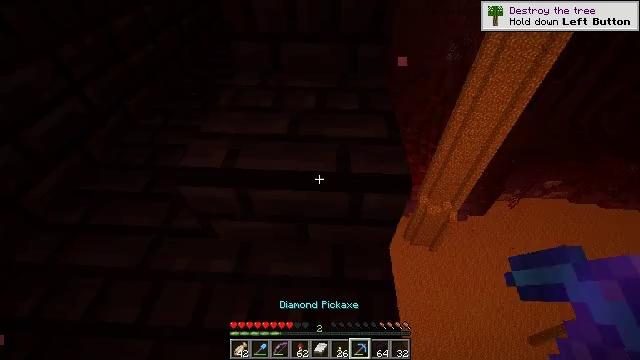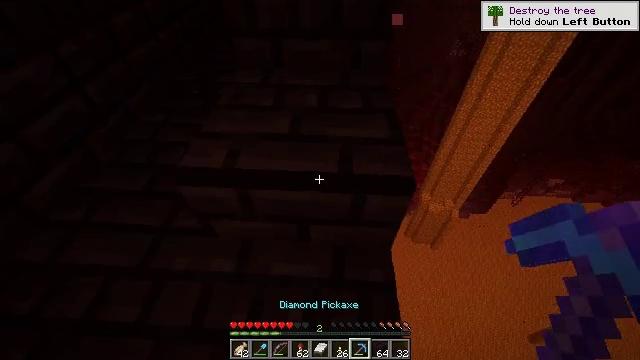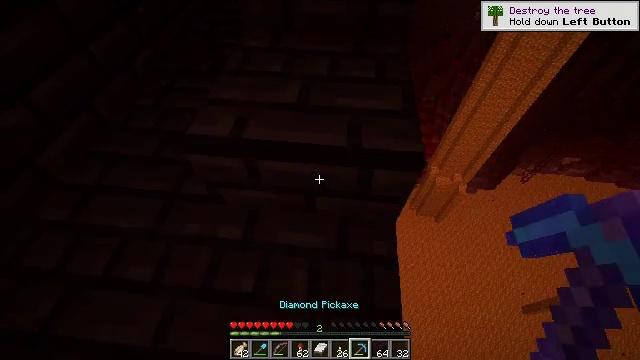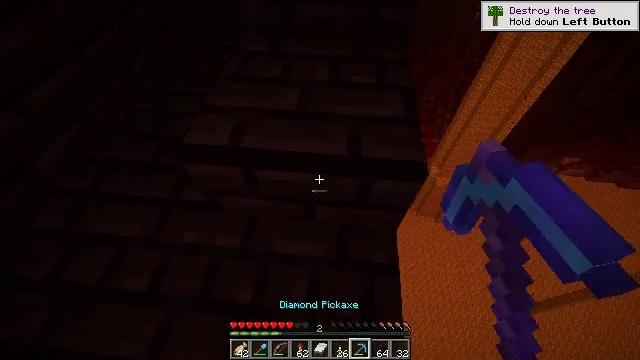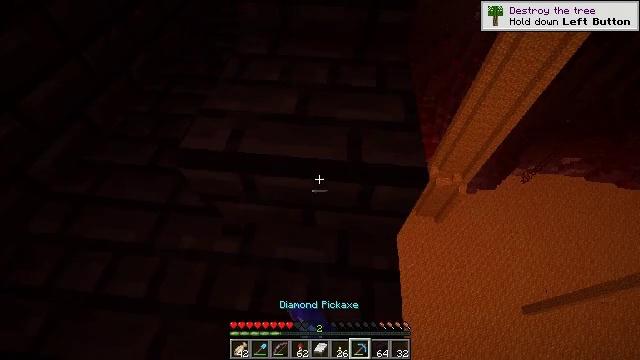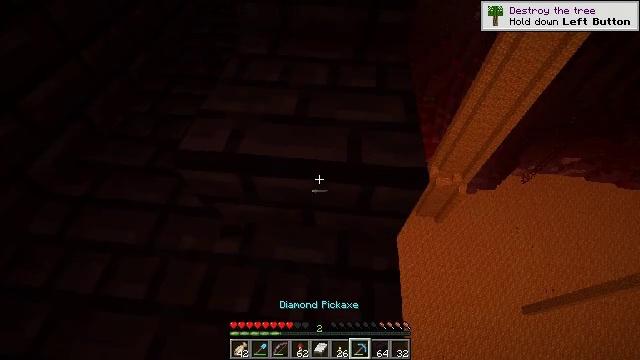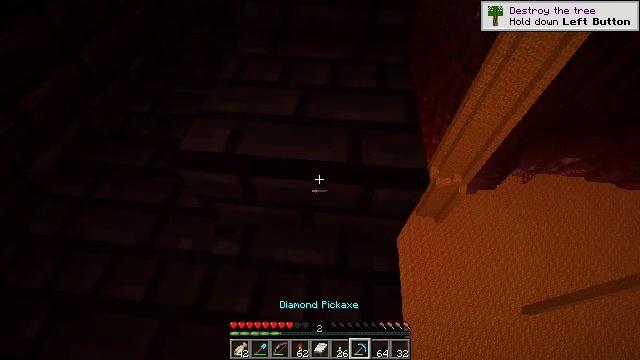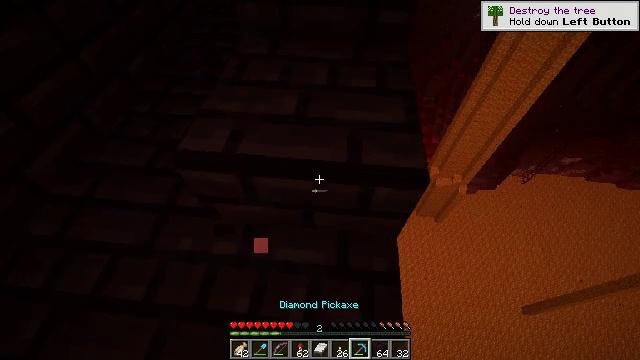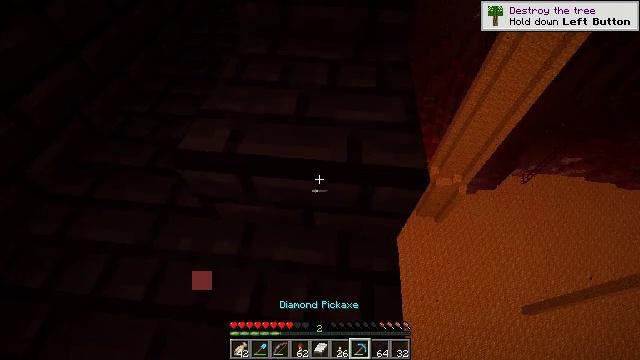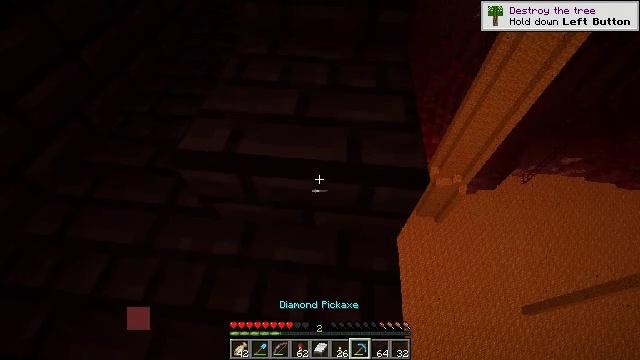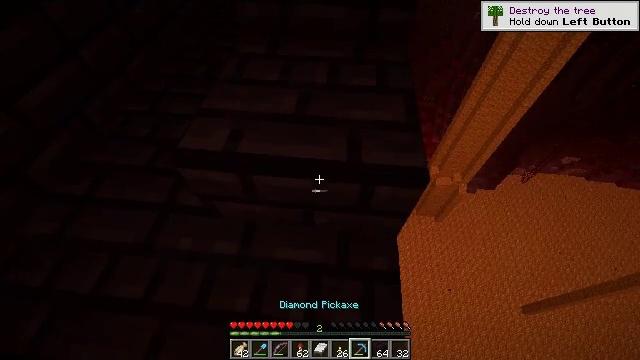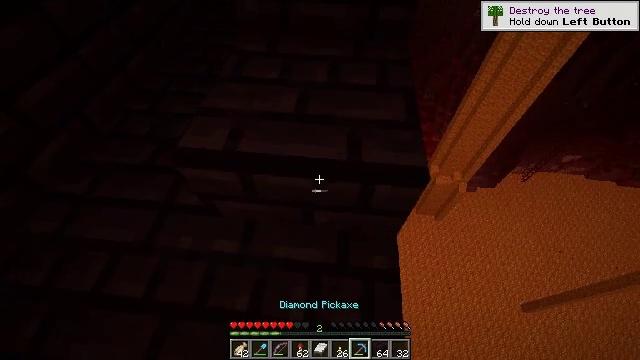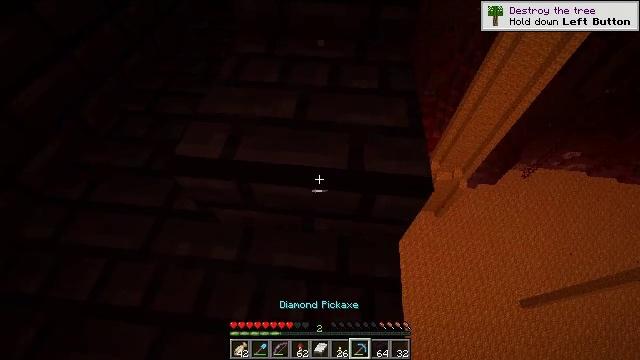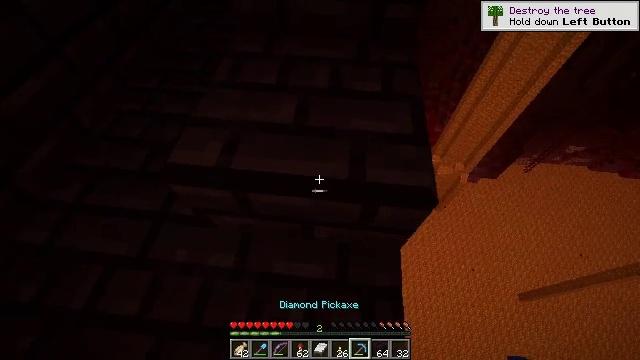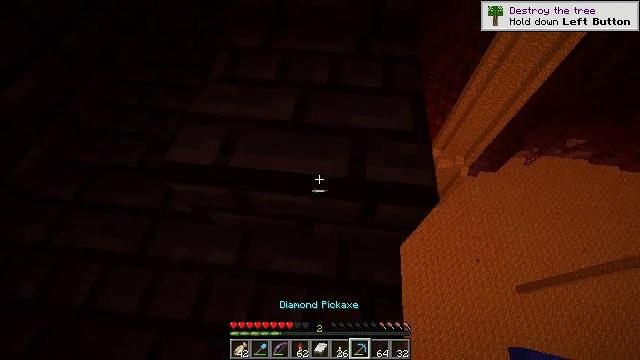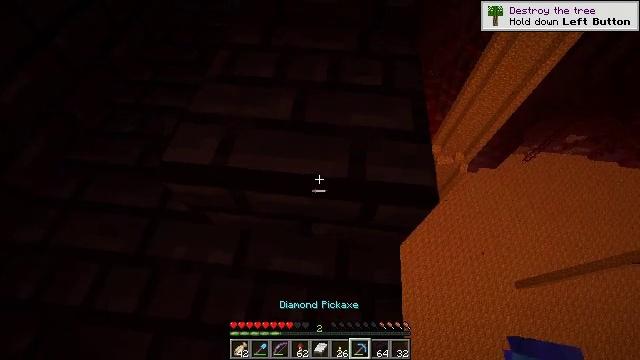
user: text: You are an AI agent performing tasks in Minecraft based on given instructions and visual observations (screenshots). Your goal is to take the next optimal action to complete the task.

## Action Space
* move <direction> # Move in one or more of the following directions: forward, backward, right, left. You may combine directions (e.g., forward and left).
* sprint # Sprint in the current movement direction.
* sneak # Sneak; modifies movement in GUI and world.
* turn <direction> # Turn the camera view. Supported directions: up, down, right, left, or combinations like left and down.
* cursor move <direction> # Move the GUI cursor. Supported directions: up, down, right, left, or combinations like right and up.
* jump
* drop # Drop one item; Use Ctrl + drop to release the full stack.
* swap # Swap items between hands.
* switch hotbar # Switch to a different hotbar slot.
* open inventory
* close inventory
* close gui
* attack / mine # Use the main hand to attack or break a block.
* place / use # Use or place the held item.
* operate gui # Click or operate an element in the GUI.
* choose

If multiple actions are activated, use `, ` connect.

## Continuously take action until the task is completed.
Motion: motion action
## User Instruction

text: Break the nether bricks in a fortress.
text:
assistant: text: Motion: move forward, sneak
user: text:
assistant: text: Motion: move forward, sneak, turn left and down, attack / mine
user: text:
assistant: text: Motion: sneak
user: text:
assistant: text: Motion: sneak
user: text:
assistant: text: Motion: sneak
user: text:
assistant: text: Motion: sneak
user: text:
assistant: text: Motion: sneak
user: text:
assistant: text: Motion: sneak
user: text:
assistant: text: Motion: sneak
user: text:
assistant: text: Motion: sneak
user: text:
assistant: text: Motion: move forward, sneak
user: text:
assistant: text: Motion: move forward, sneak
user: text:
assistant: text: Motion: move forward, sneak, turn down
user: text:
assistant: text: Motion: sneak, turn down
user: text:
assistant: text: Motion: sneak
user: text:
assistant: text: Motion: sneak
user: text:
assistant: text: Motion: sneak, attack / mine
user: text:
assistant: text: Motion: sneak, attack / mine
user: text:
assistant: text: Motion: sneak, attack / mine
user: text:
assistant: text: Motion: sneak, attack / mine
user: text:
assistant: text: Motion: sneak, attack / mine
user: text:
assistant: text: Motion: sneak, attack / mine
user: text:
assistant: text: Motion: sneak, attack / mine
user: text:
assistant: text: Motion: sneak, attack / mine
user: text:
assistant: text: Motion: sneak
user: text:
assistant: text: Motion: sneak
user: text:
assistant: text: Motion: sneak
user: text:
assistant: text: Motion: sneak